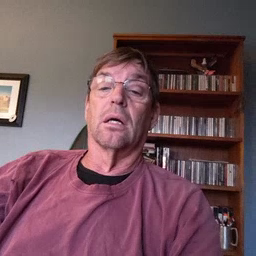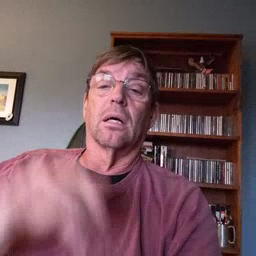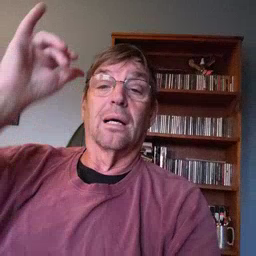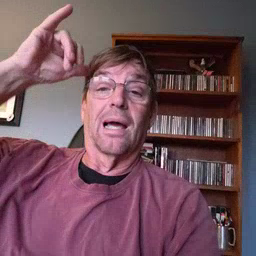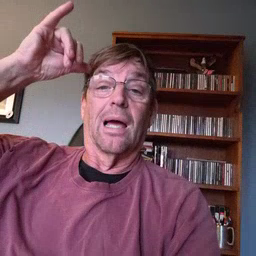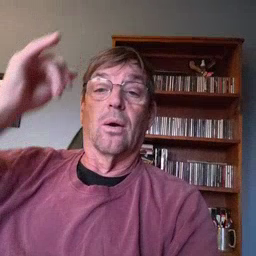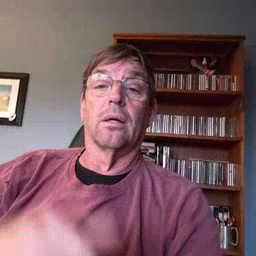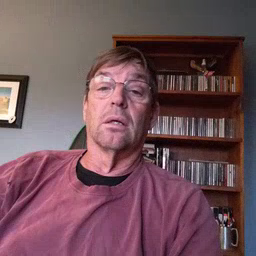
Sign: cow